Question: Is it possible to combine cells in one 'Outcome Cell' while simultaneously omitting any cell that is blank?
Below is an image of the desired outcome. Currently I'm having to use =CONCATENATE to get this outcome but then I have to go through it to remove all of the blank cells manually (with over 50 columns and 1000 rows this takes a long time).

Also is a link to the spreadsheet for you to see:
<URL>
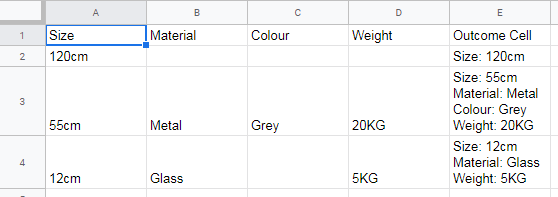
Answer: You can try this:
'''
IF(NOT(ISEMPTY(A2)), A$1 & ": " & A2 & CHAR(10), "") & IF(...
'''
EDIT:
'''
=IF(NOT(ISBLANK(A2)), A$1 & ": " & A2 & CHAR(10), "") &
IF(NOT(ISBLANK(B2)), B$1 & ": " & B2 & CHAR(10), "") &
IF(NOT(ISBLANK(C2)), C$1 & ": " & C2 & CHAR(10), "") &
IF(NOT(ISBLANK(D2)), D$1 & ": " & D2, "")
'''
All in one line. ISEMPTY is the VBA variant of the worksheet function ISBLANK.